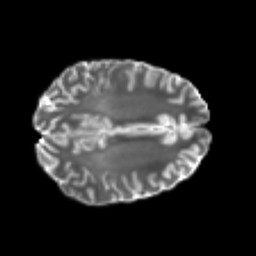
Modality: T2w
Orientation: axial
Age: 21
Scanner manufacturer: philips
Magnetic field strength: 3 T
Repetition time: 8.6 s
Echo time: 0.127 s